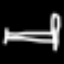
Label: bed